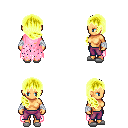
a pixel art fantasy rpg character, female body template, human, tanned skin, pink tattered cape, magenta pants, gold right-swept hairstyle, white cloth bandages, white slippers, four views (front, back, left, right), 2x2 character sprite sheet, small pixel art, hard edges, no anti-aliasing